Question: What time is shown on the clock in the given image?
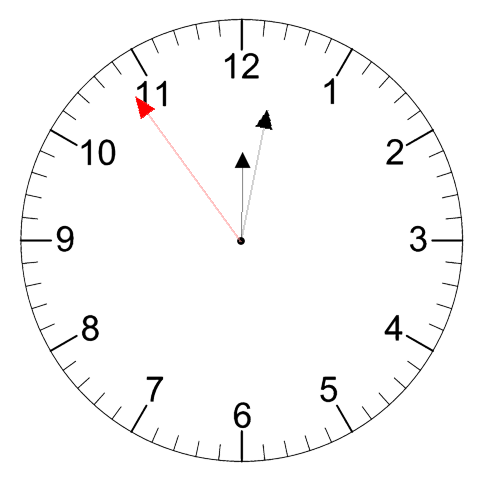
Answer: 12:01:54